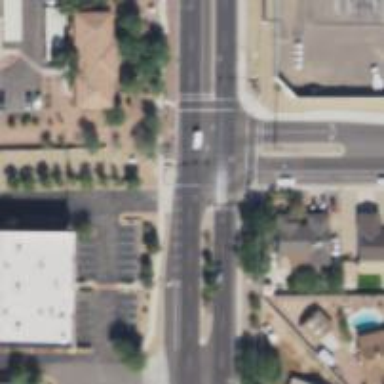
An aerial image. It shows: Solid stop line on the road marking.